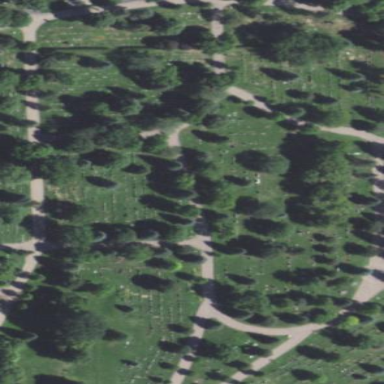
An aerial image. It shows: Sector in the cemetery.